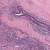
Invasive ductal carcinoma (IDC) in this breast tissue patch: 1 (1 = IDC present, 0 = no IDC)